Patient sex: M
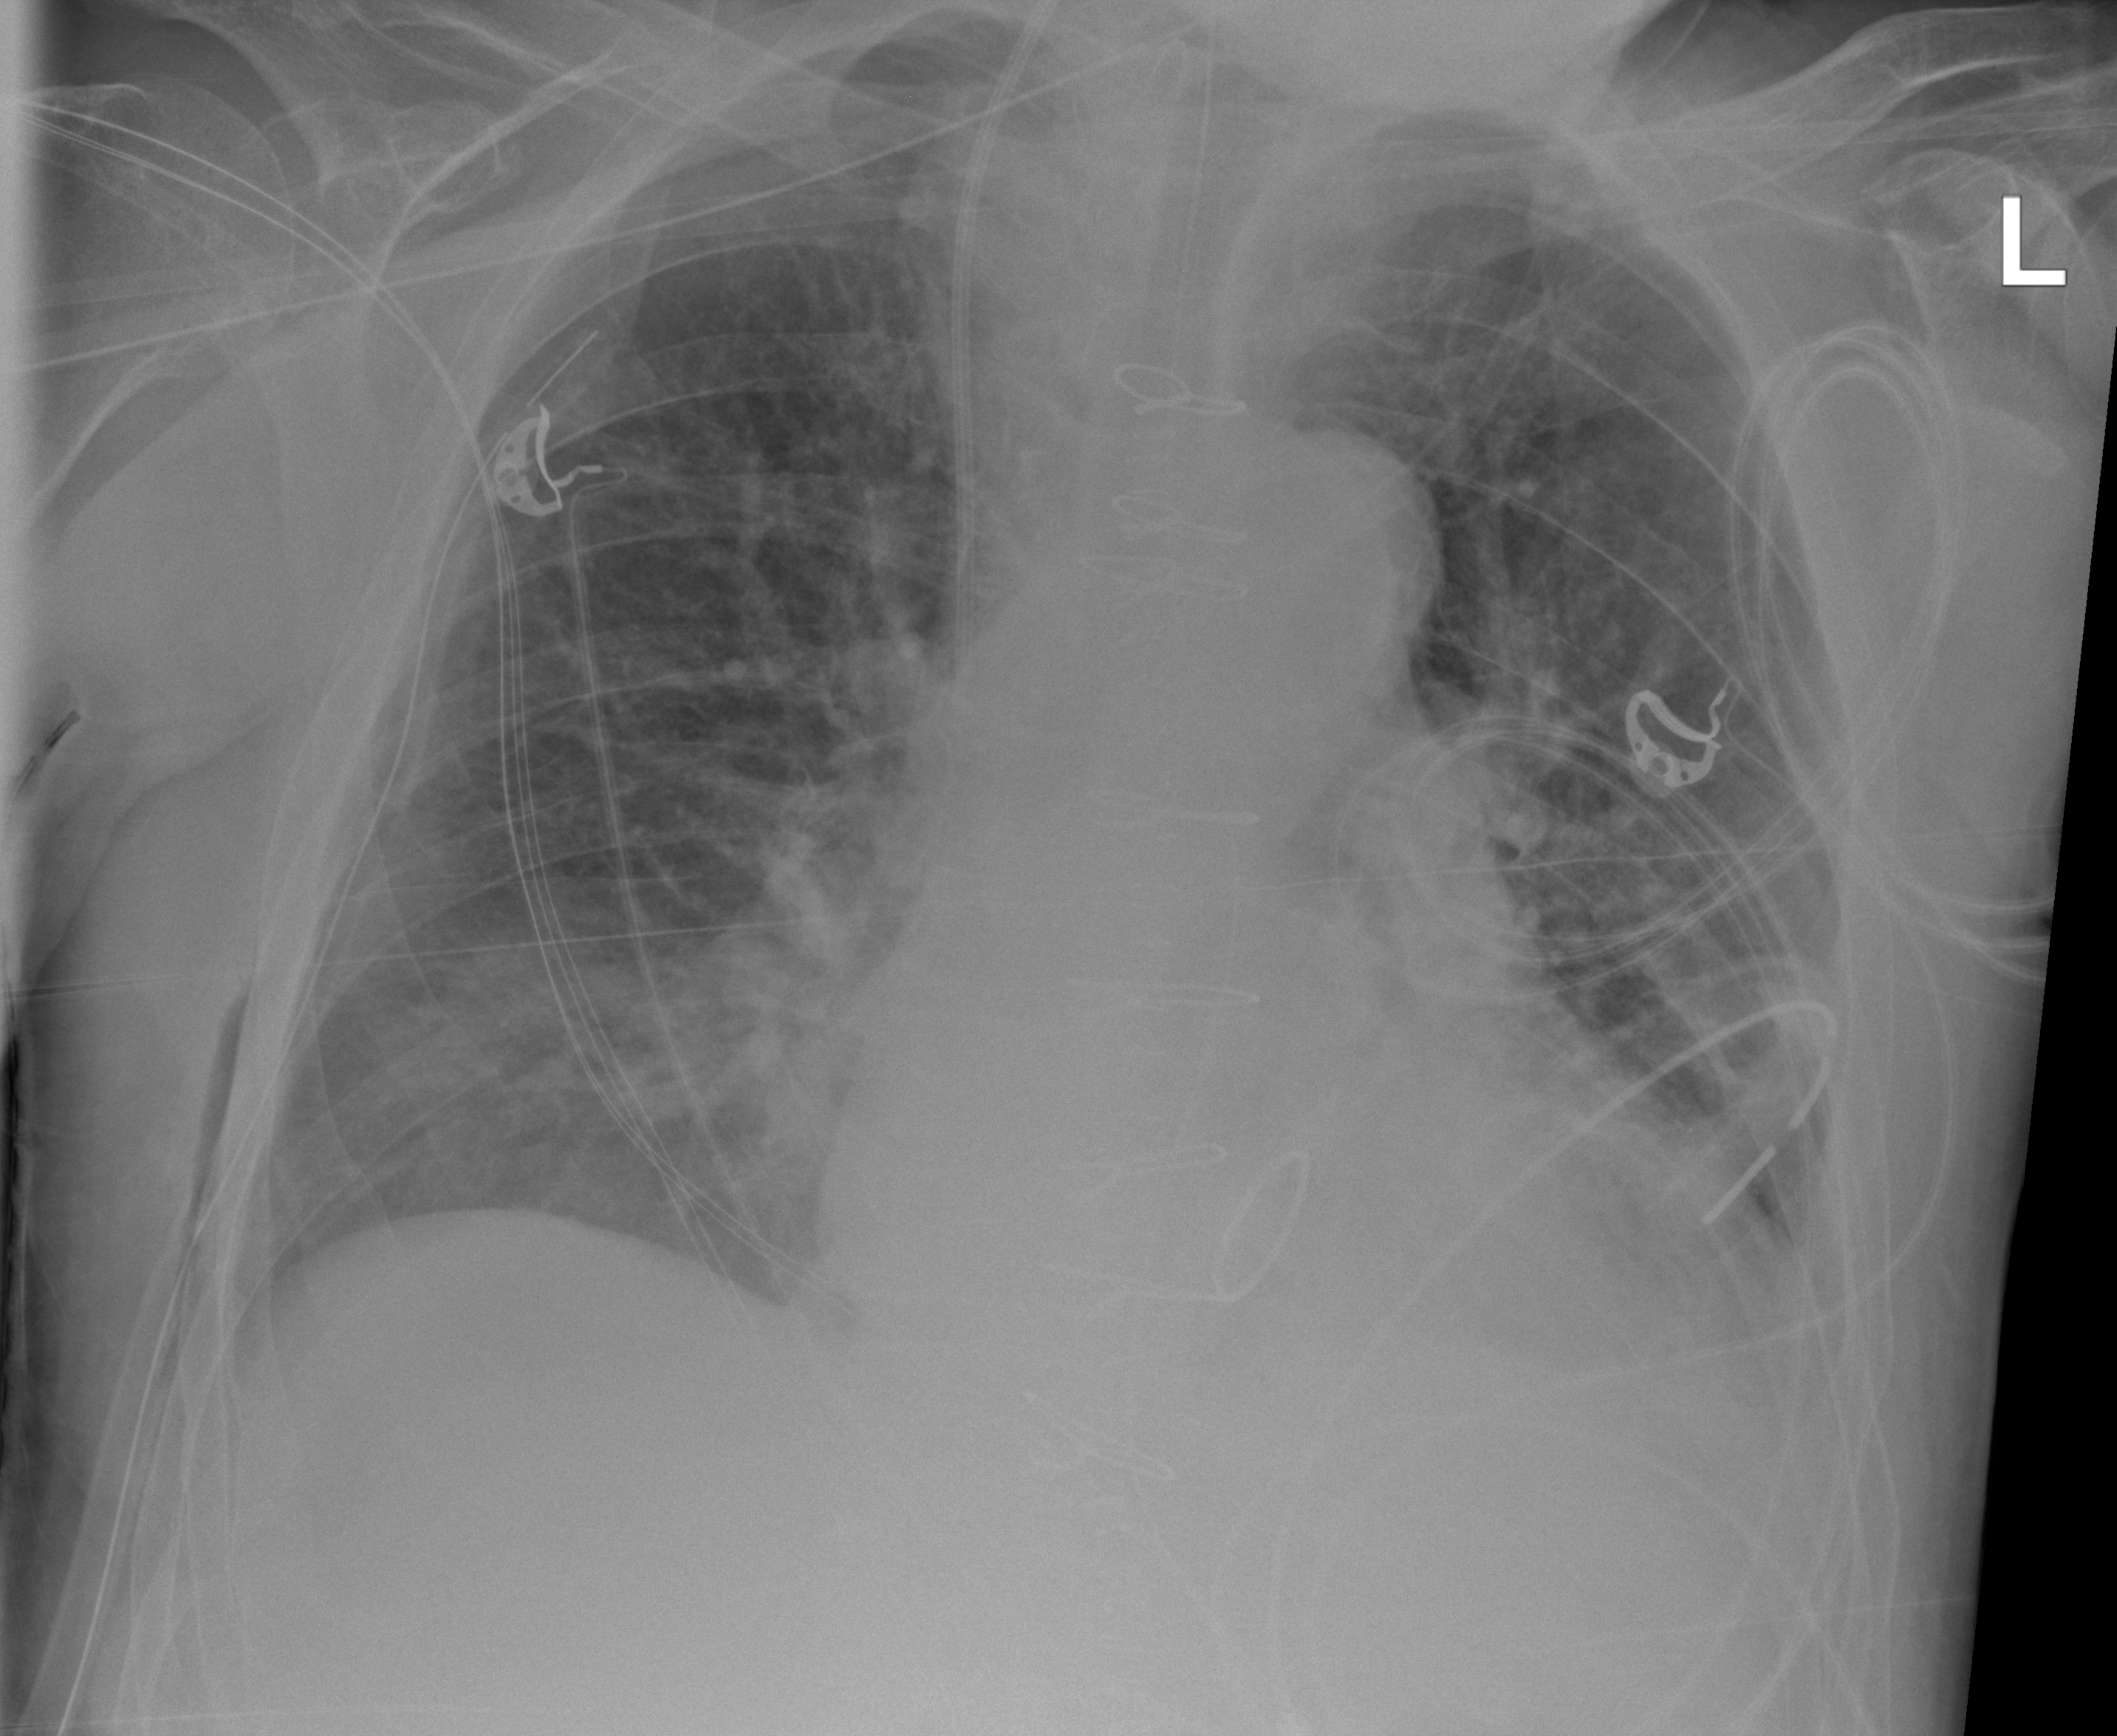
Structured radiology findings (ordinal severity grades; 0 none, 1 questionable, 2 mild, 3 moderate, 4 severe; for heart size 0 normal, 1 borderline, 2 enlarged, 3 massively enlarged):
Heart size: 2
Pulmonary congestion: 2
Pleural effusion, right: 1
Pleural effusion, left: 2
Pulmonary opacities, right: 2
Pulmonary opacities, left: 2
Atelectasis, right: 2
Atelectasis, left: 2